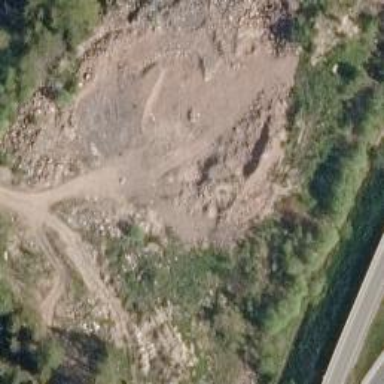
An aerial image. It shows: Quarry area.